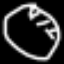
Label: clock